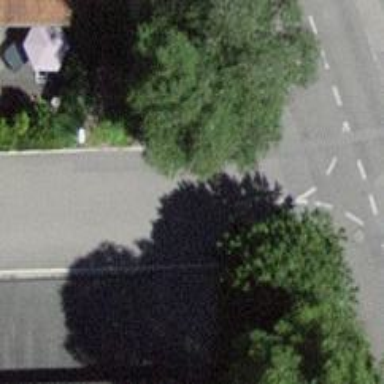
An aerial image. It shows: Smooth asphalt road in residential area.